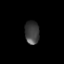
Tissue: lung
Cell type: Epithelial cells
Senescence score: 0.5798
Nuclear area (px): 329
Mean DAPI intensity: 63.204